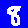
Digit: 8